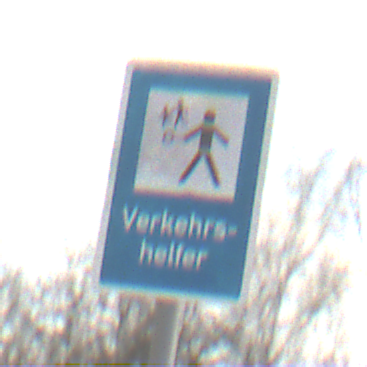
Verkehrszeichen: Verkehrshelfer
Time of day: MorningAfternoon
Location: Outdoor (Nature)
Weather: PartlyCloudy
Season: Autumn
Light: Natural